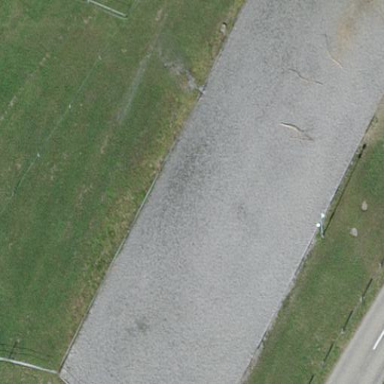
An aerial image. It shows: Equestrian pitch for leisure land activities.